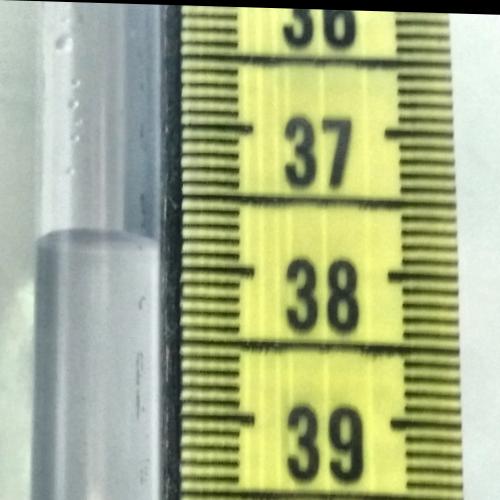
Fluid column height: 37.8 cm